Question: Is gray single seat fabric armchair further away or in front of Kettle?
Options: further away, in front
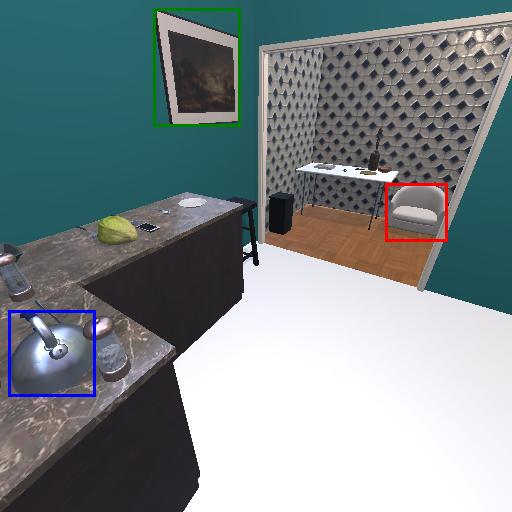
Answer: further away